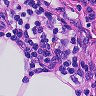
Metastatic tissue present: no